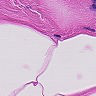
Metastatic tissue present: no